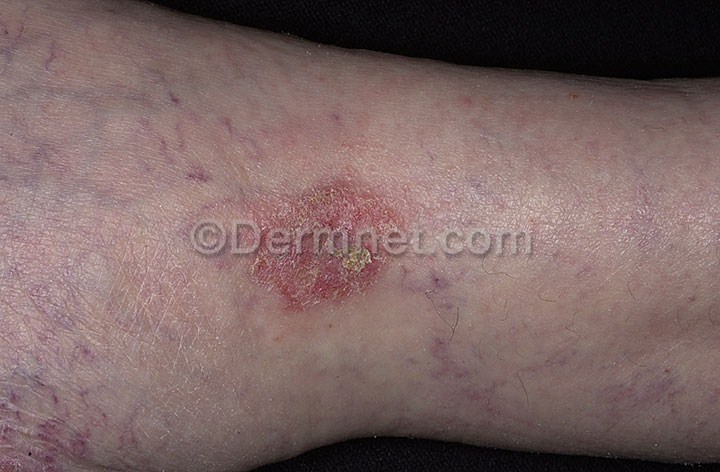
Disease: Eczema Photos